Interaction volume radius: 10 \u00c5
Interaction volume height: 10 \u00c5
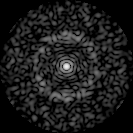
Disorder parameter: 0.8243